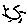
Label: sun